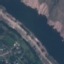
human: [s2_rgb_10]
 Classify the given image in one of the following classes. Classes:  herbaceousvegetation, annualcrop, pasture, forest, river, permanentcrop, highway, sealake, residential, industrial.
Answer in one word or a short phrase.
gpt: River